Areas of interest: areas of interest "Exhibition and Convention Center"
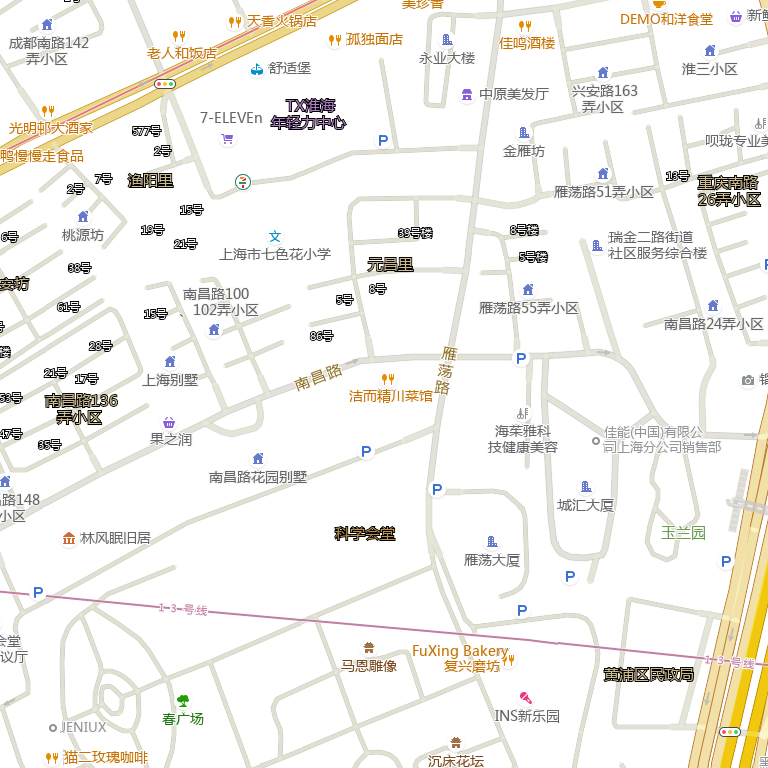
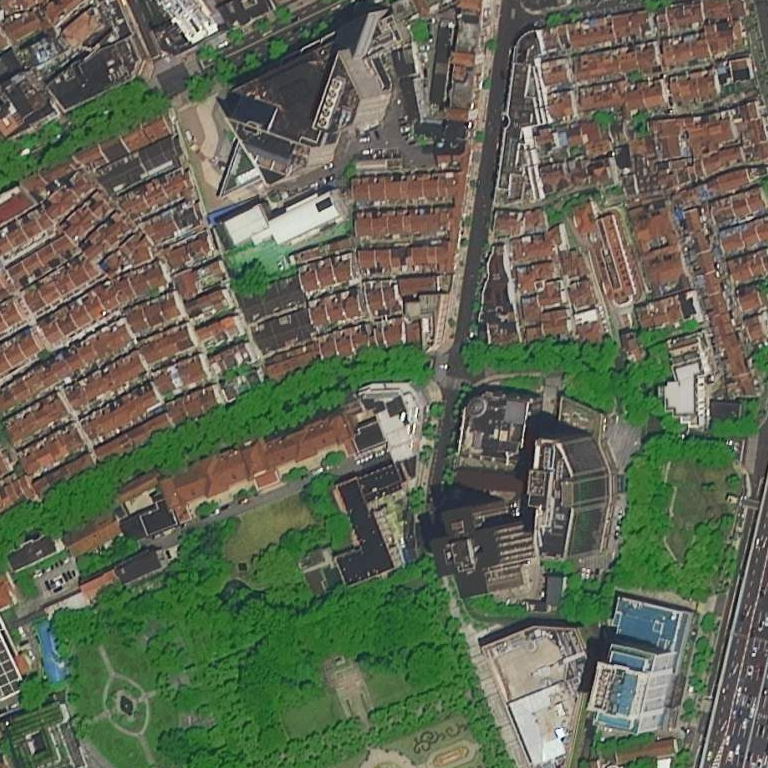